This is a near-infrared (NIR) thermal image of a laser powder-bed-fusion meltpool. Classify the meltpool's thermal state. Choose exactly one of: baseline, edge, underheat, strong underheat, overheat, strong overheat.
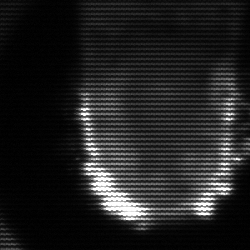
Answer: baseline